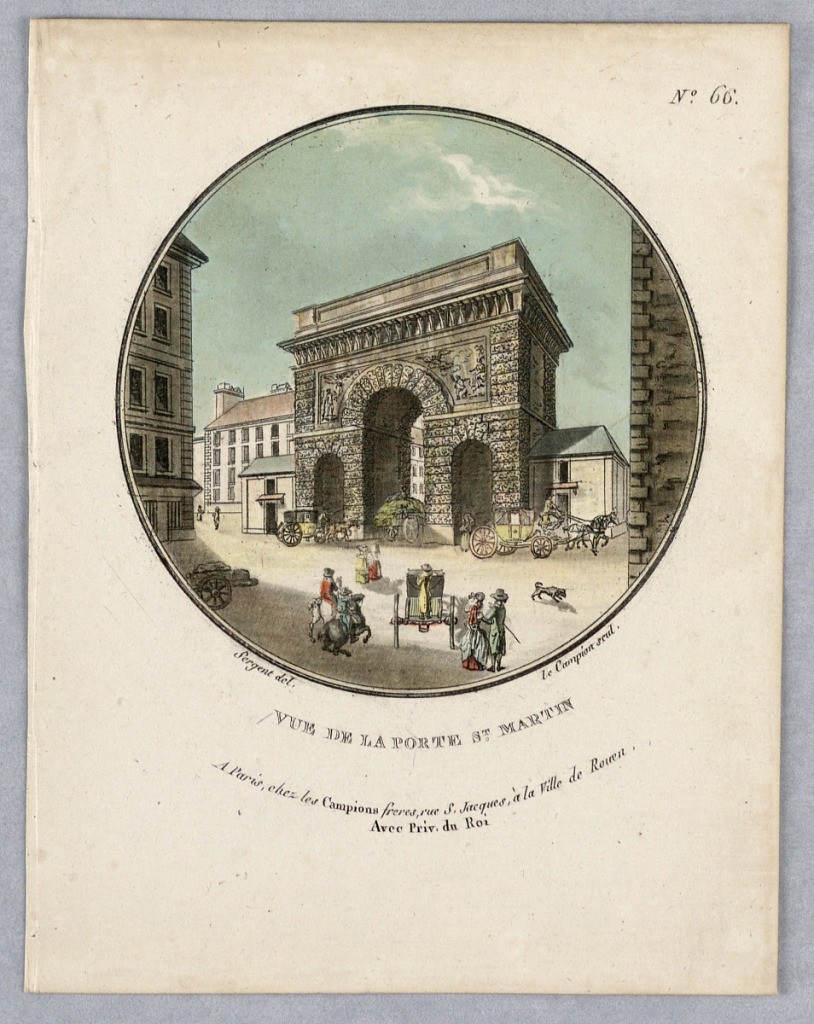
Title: Porte St. Martin, Plate 63 from "Vues Pittoresques des Principaux Édifices de Paris"
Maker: Les Campion Frères, Paris, France
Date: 1792
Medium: Engraving and brush and watercolors on paper
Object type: Print
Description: A large stone arch with wagons, carriages, and figures in the street before it. Title, artists' and publisher's names below.